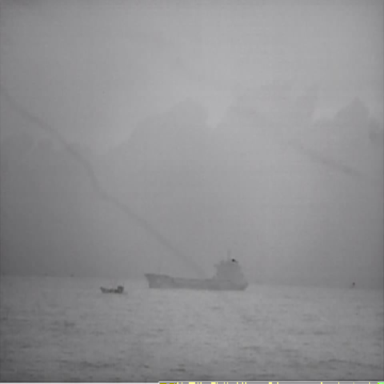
There is a liner in the infrared image.